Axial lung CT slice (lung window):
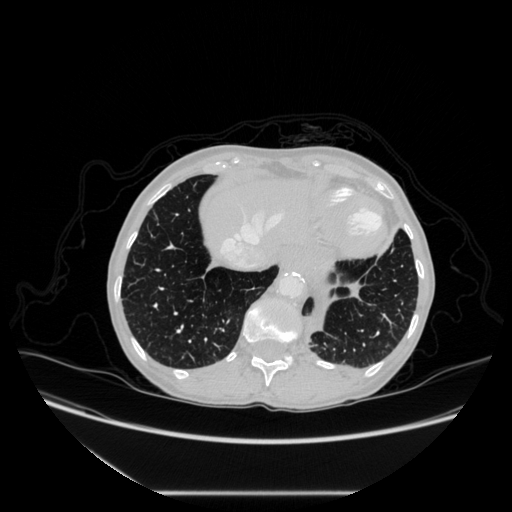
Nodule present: no